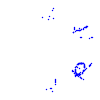
Particle: proton